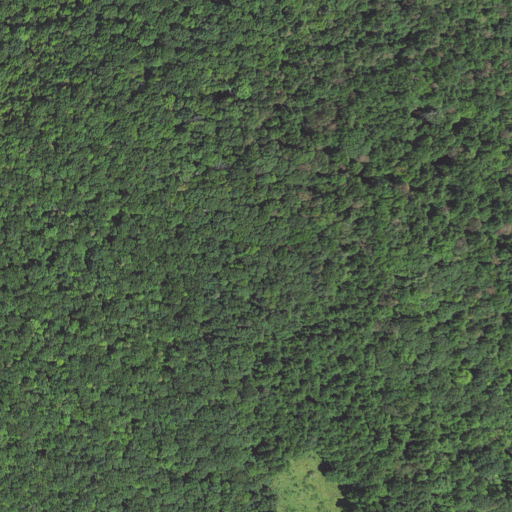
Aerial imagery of mountain in North Carolina named Stones Knob containing deciduous forest and mixed forest